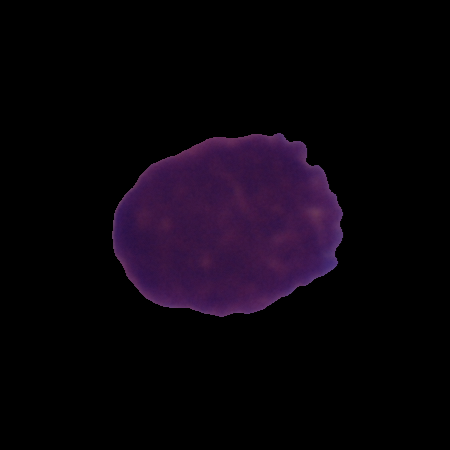
Label: cancer